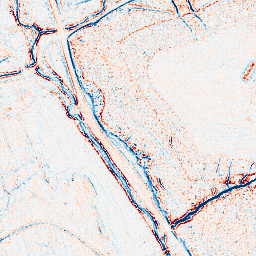
Category: edge_preserving
Decomposition family: anisotropic_diffusion
Decomposition parameters: iterations: 10
kappa: 10
gamma: 0.05
Upsampling method: bilinear
Upsampling parameters: scale: 8
Upsampling scale: 8